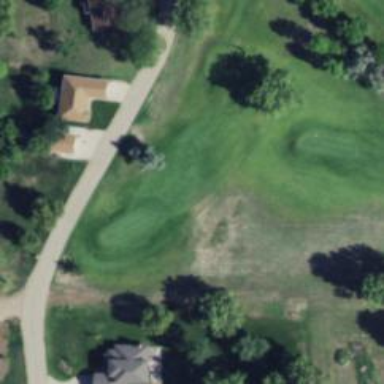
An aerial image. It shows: Golf hole.